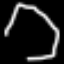
Label: octagon